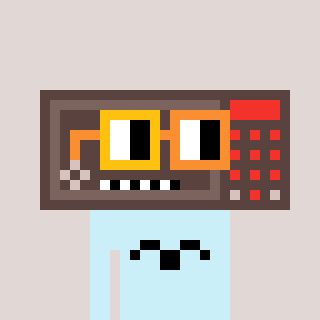
a pixel art character with square yellow and orange glasses, a wallsafe-shaped head and a cold-colored body on a warm background